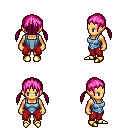
a pixel art fantasy rpg character, female body template, human, tanned skin, blue vest, red pants, pink twin-tailed hairstyle, gold boots, four views (front, back, left, right), 2x2 character sprite sheet, small pixel art, hard edges, no anti-aliasing